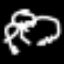
Label: angel